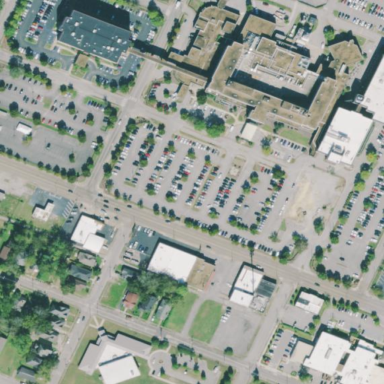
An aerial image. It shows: Healthcare facility identified as hospital.